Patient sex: M
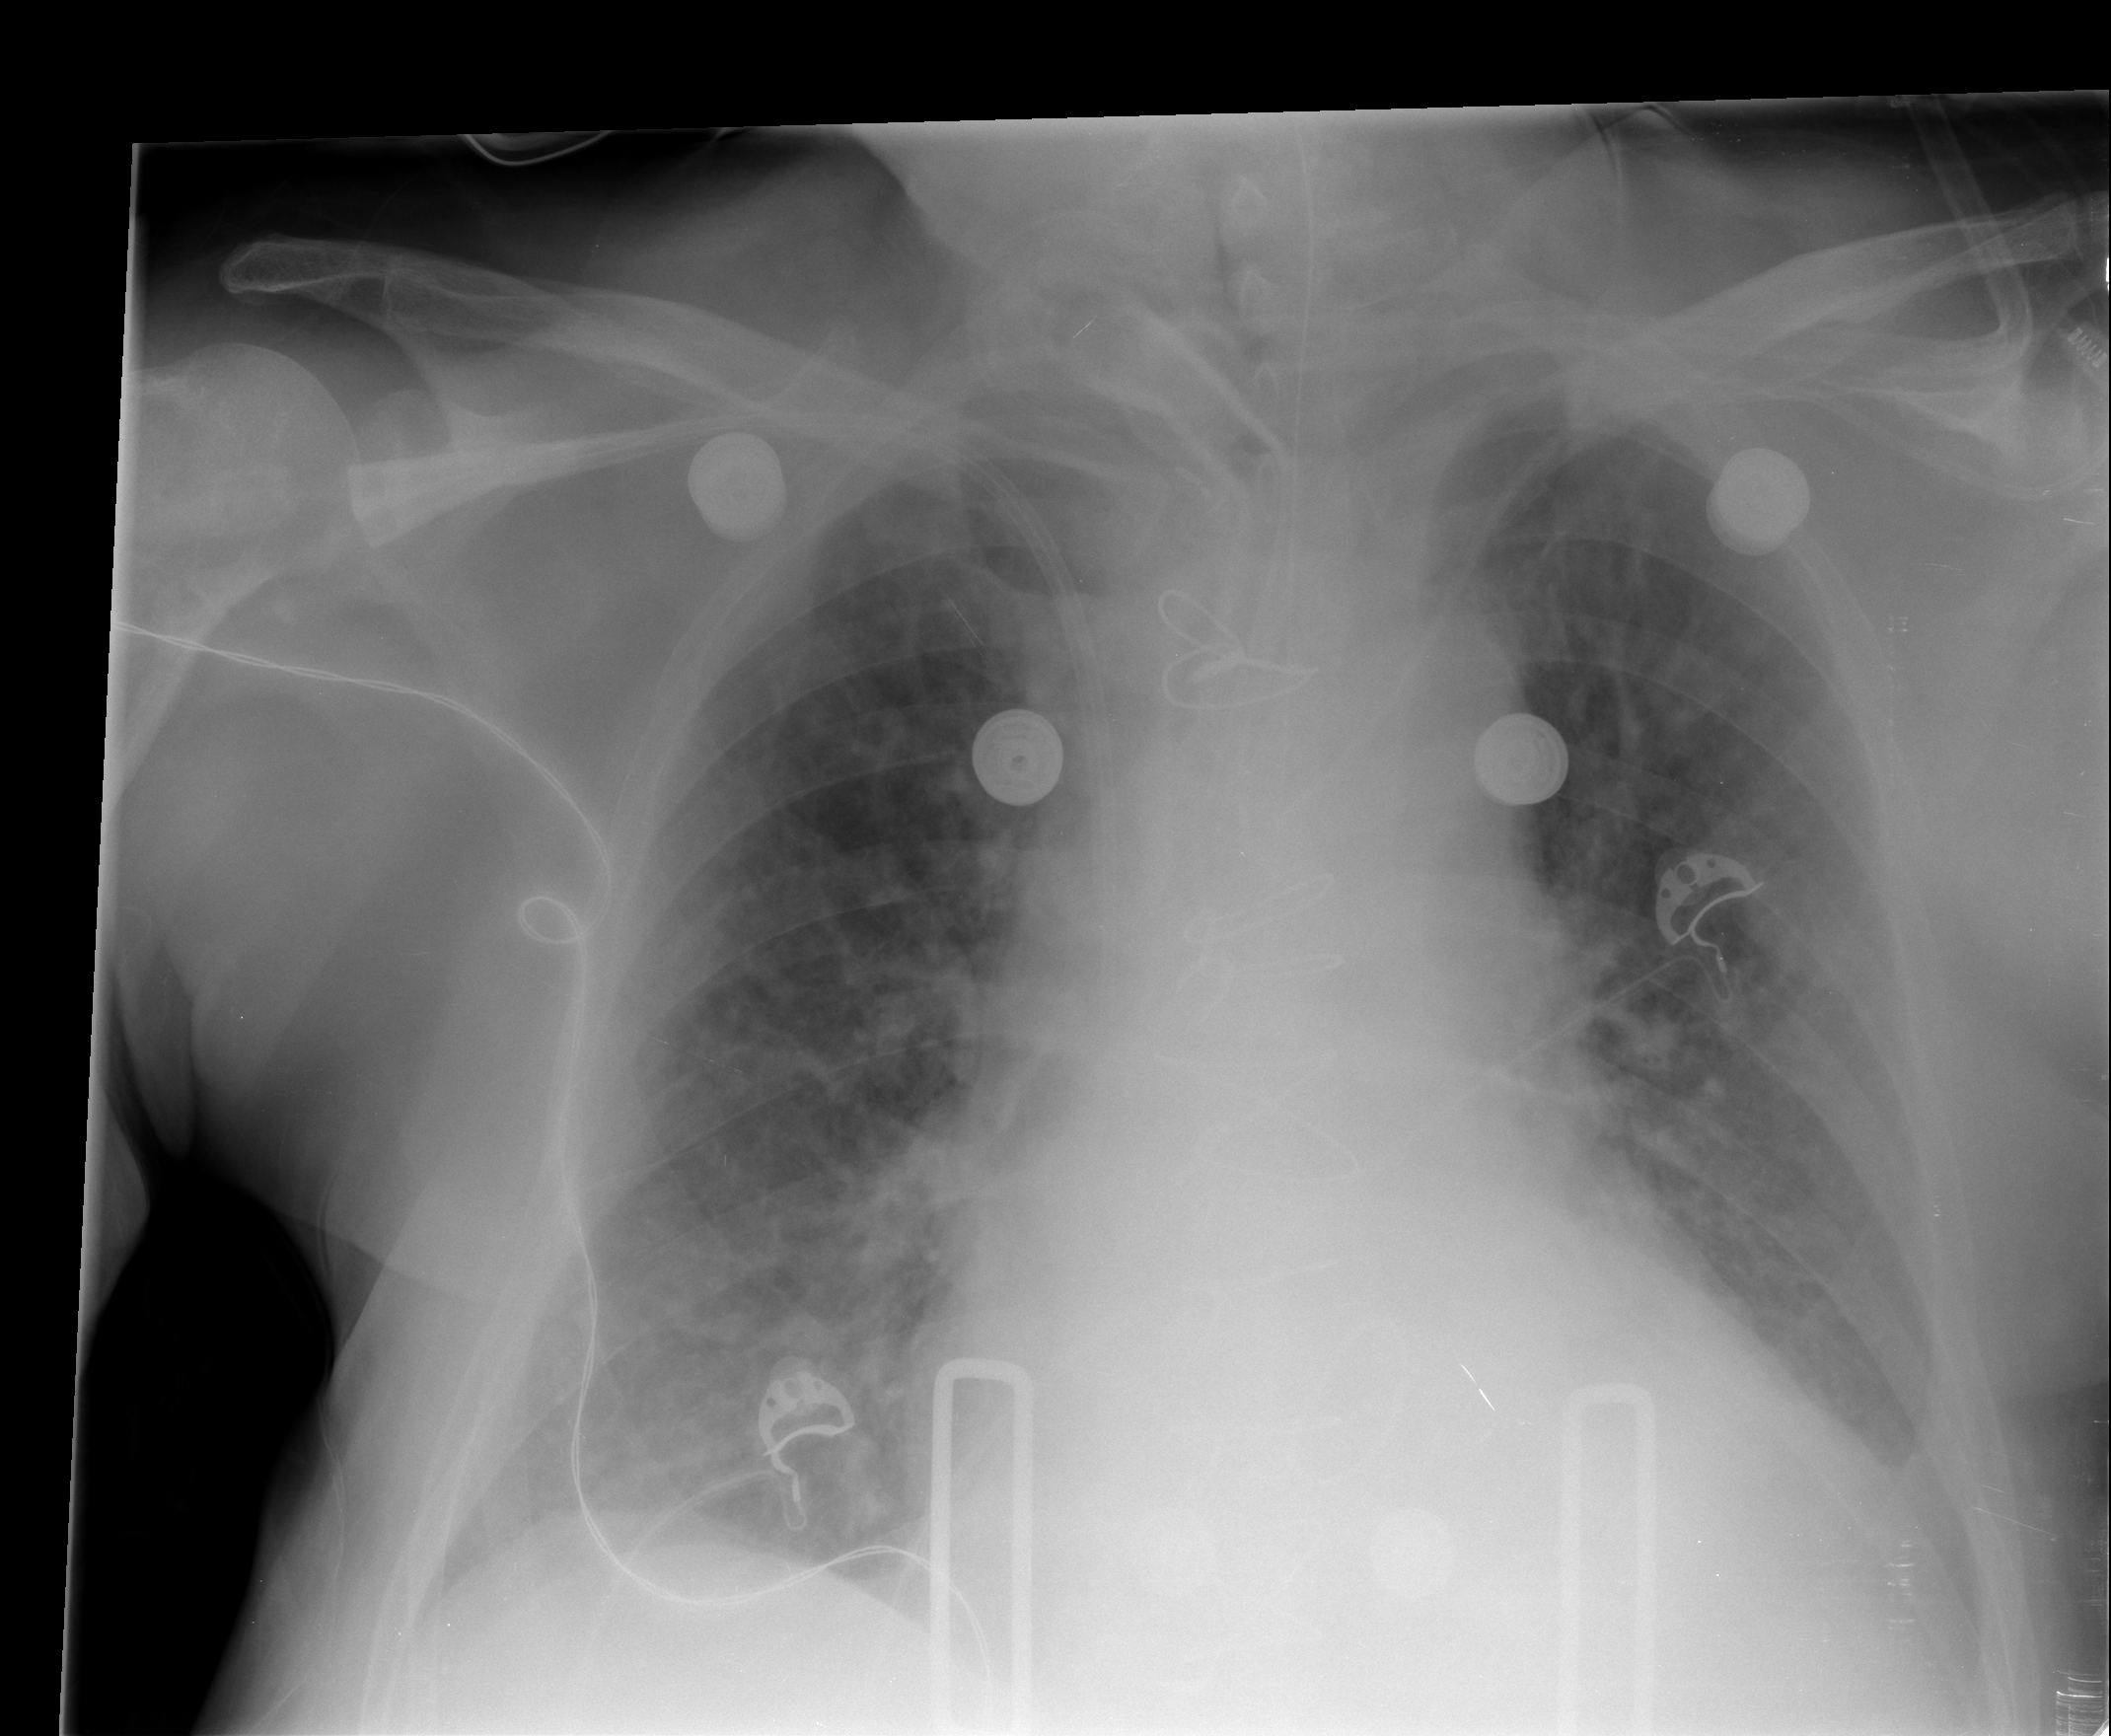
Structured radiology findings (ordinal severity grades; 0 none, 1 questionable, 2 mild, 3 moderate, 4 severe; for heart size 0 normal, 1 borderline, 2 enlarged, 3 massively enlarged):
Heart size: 1
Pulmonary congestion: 2
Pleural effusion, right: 0
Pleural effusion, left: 1
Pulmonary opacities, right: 0
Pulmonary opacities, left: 0
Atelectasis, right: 1
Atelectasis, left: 2